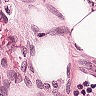
Metastatic tissue present: no